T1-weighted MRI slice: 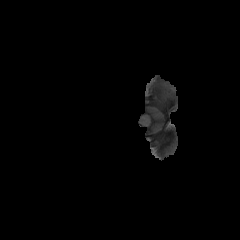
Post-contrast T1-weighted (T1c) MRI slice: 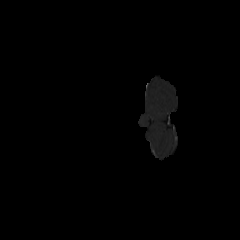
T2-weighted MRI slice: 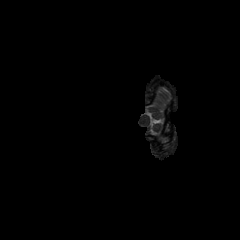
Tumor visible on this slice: no